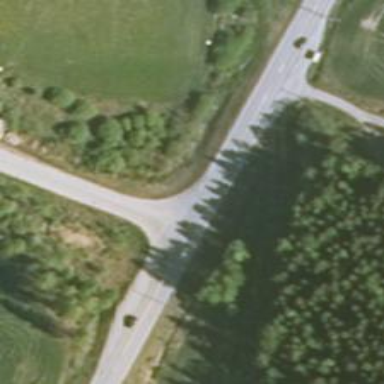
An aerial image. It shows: Primary road with asphalt surface.